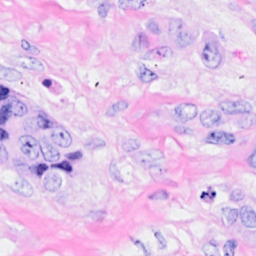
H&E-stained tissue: Breast